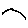
Label: bird